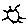
Label: sun